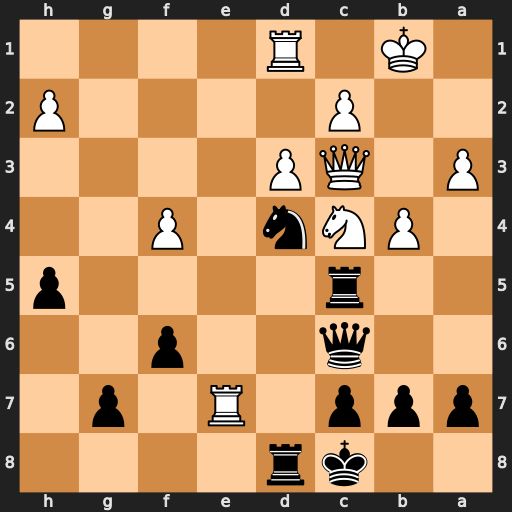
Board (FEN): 2kr4/ppp1R1p1/2q2p2/2r4p/1PNn1P2/P1QP4/2P4P/1K1R4
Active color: b
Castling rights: -
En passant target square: -
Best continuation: Nb5 Qb3 Rxc4